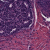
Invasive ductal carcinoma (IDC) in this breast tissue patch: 0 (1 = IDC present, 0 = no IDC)